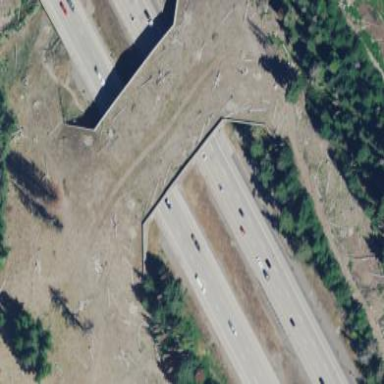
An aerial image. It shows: Wildlife crossing bridge.